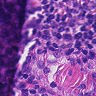
Metastatic tissue present: no